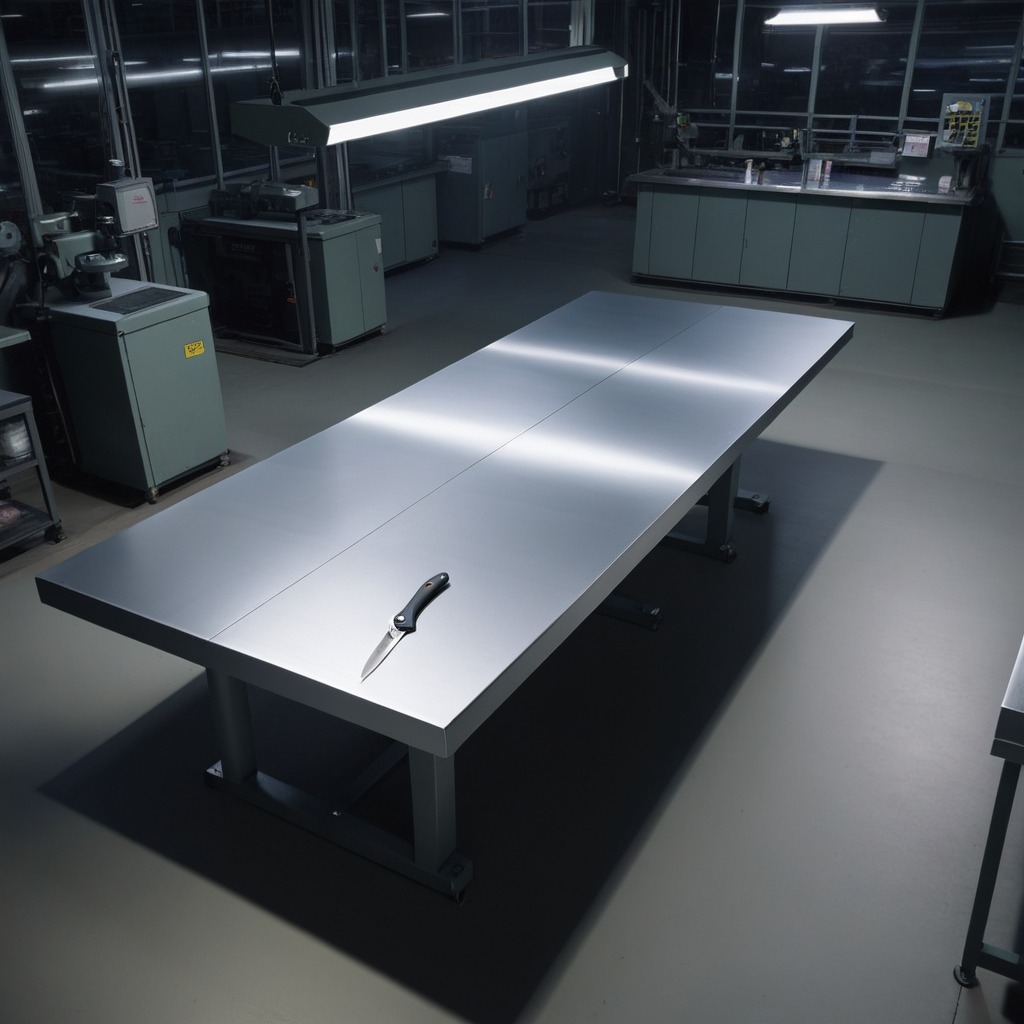
A utility knife is lying on the tabletop.